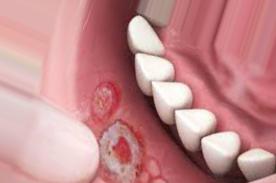
Condition: Mouth Ulcer